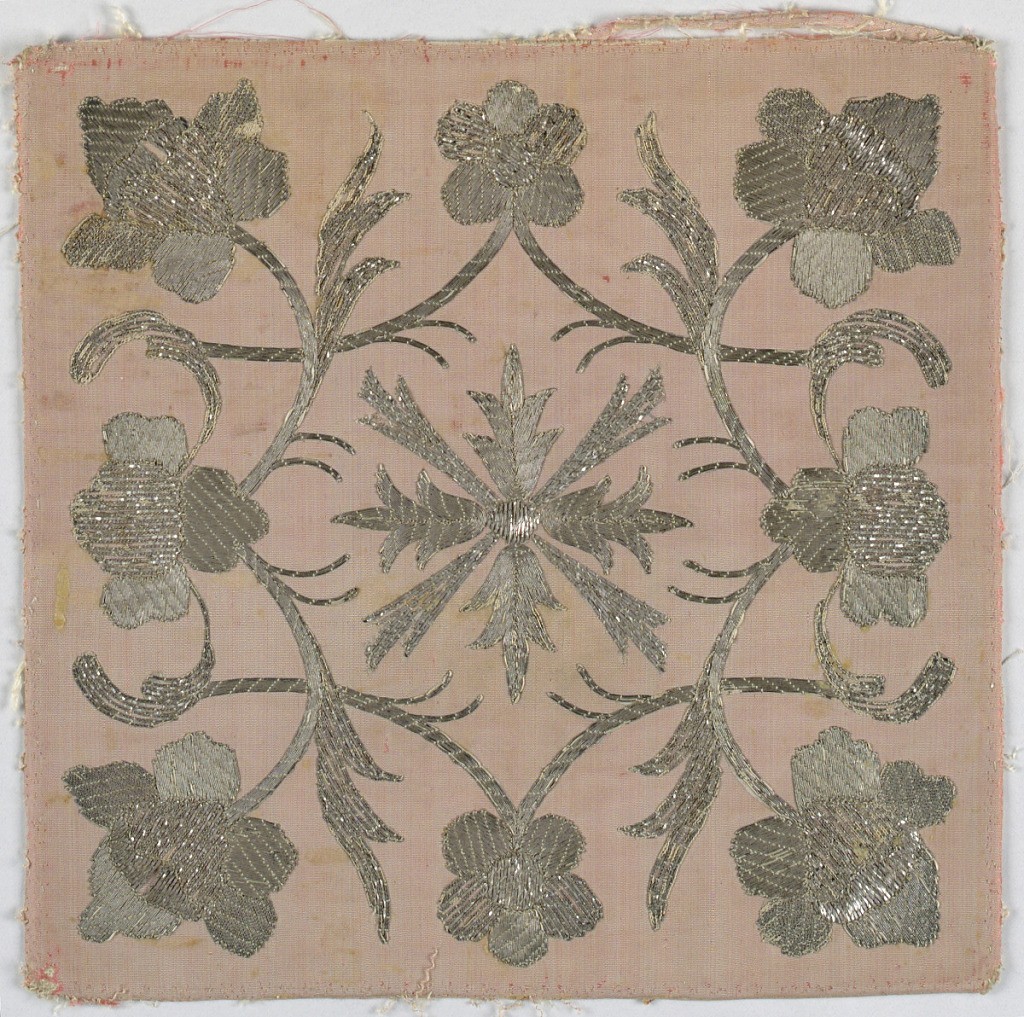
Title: Chalice cover
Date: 17th century
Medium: silk and silver thread on silk Technique: embroidery
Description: Embroidery is in the design of an ornament formed by eight floral sprays placed around a cross with rays set between the arms.